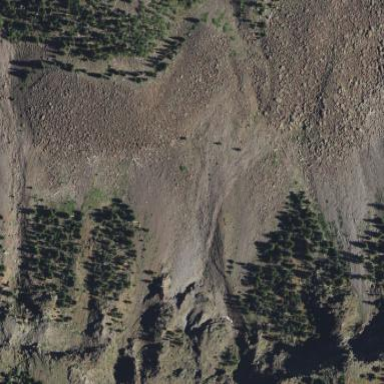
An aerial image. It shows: Scree landscape.